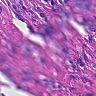
Metastatic tissue present: yes